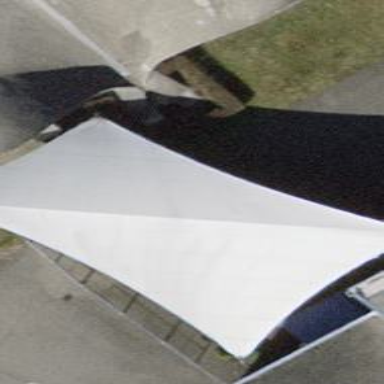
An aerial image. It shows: The roof of military museum is white and made of shadecloth.